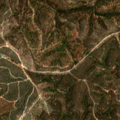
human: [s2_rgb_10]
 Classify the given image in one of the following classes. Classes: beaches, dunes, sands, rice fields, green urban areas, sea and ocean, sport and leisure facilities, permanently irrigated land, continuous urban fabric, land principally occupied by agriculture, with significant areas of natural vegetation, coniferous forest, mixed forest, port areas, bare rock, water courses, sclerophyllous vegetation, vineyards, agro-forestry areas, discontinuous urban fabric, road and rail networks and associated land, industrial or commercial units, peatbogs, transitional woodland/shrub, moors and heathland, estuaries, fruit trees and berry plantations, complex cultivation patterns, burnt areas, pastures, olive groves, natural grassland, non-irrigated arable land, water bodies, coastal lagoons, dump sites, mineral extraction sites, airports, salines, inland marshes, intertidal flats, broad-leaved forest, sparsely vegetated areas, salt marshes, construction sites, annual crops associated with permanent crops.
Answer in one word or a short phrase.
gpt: broad-leaved forest, transitional woodland/shrub